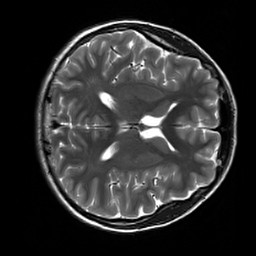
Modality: T2w
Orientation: axial
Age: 29
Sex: female
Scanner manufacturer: siemens
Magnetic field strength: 3 T
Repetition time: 7 s
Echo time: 0.09 s